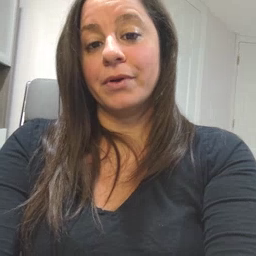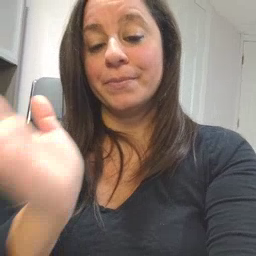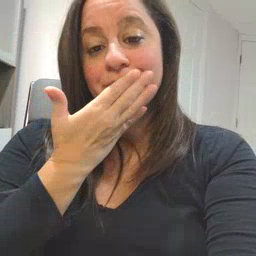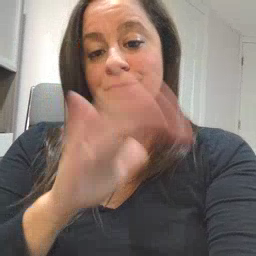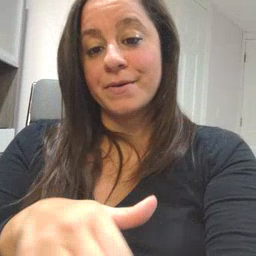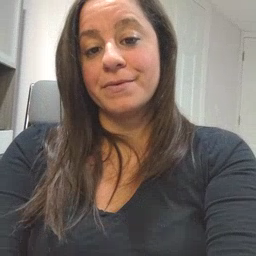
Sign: bad